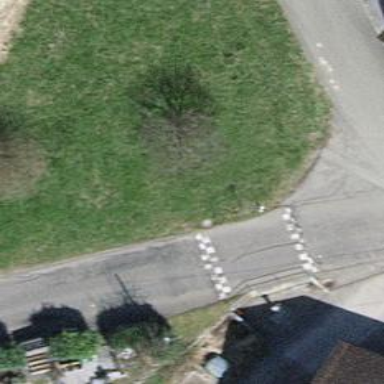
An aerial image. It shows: Traffic calming table.